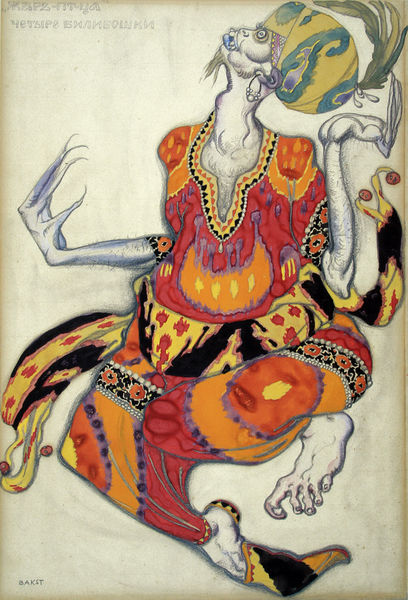
Titel: Kostümentwurf für Bilibochka im Ballett "Feuervogel"
Künstler: Léon Bakst
Standort: Moskau
Institution: Privatsammlung
Schlagwörter: fuß, gemälde, hand, kopf, bunt, ohrring, schwarz, rot, hände, signatur, gewand, füße, holzschnitt, abstrakt, farben, farbe, inschrift, nägel, asiatisch, schuh, dämon, fingernägel, turban, fantasie, ungeheuer, sultan, hexe, monster, skurril, fakir, bakst, verkrüppelt, schlangenmensch, blaue lippen, farbegruselig, djinni